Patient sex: M
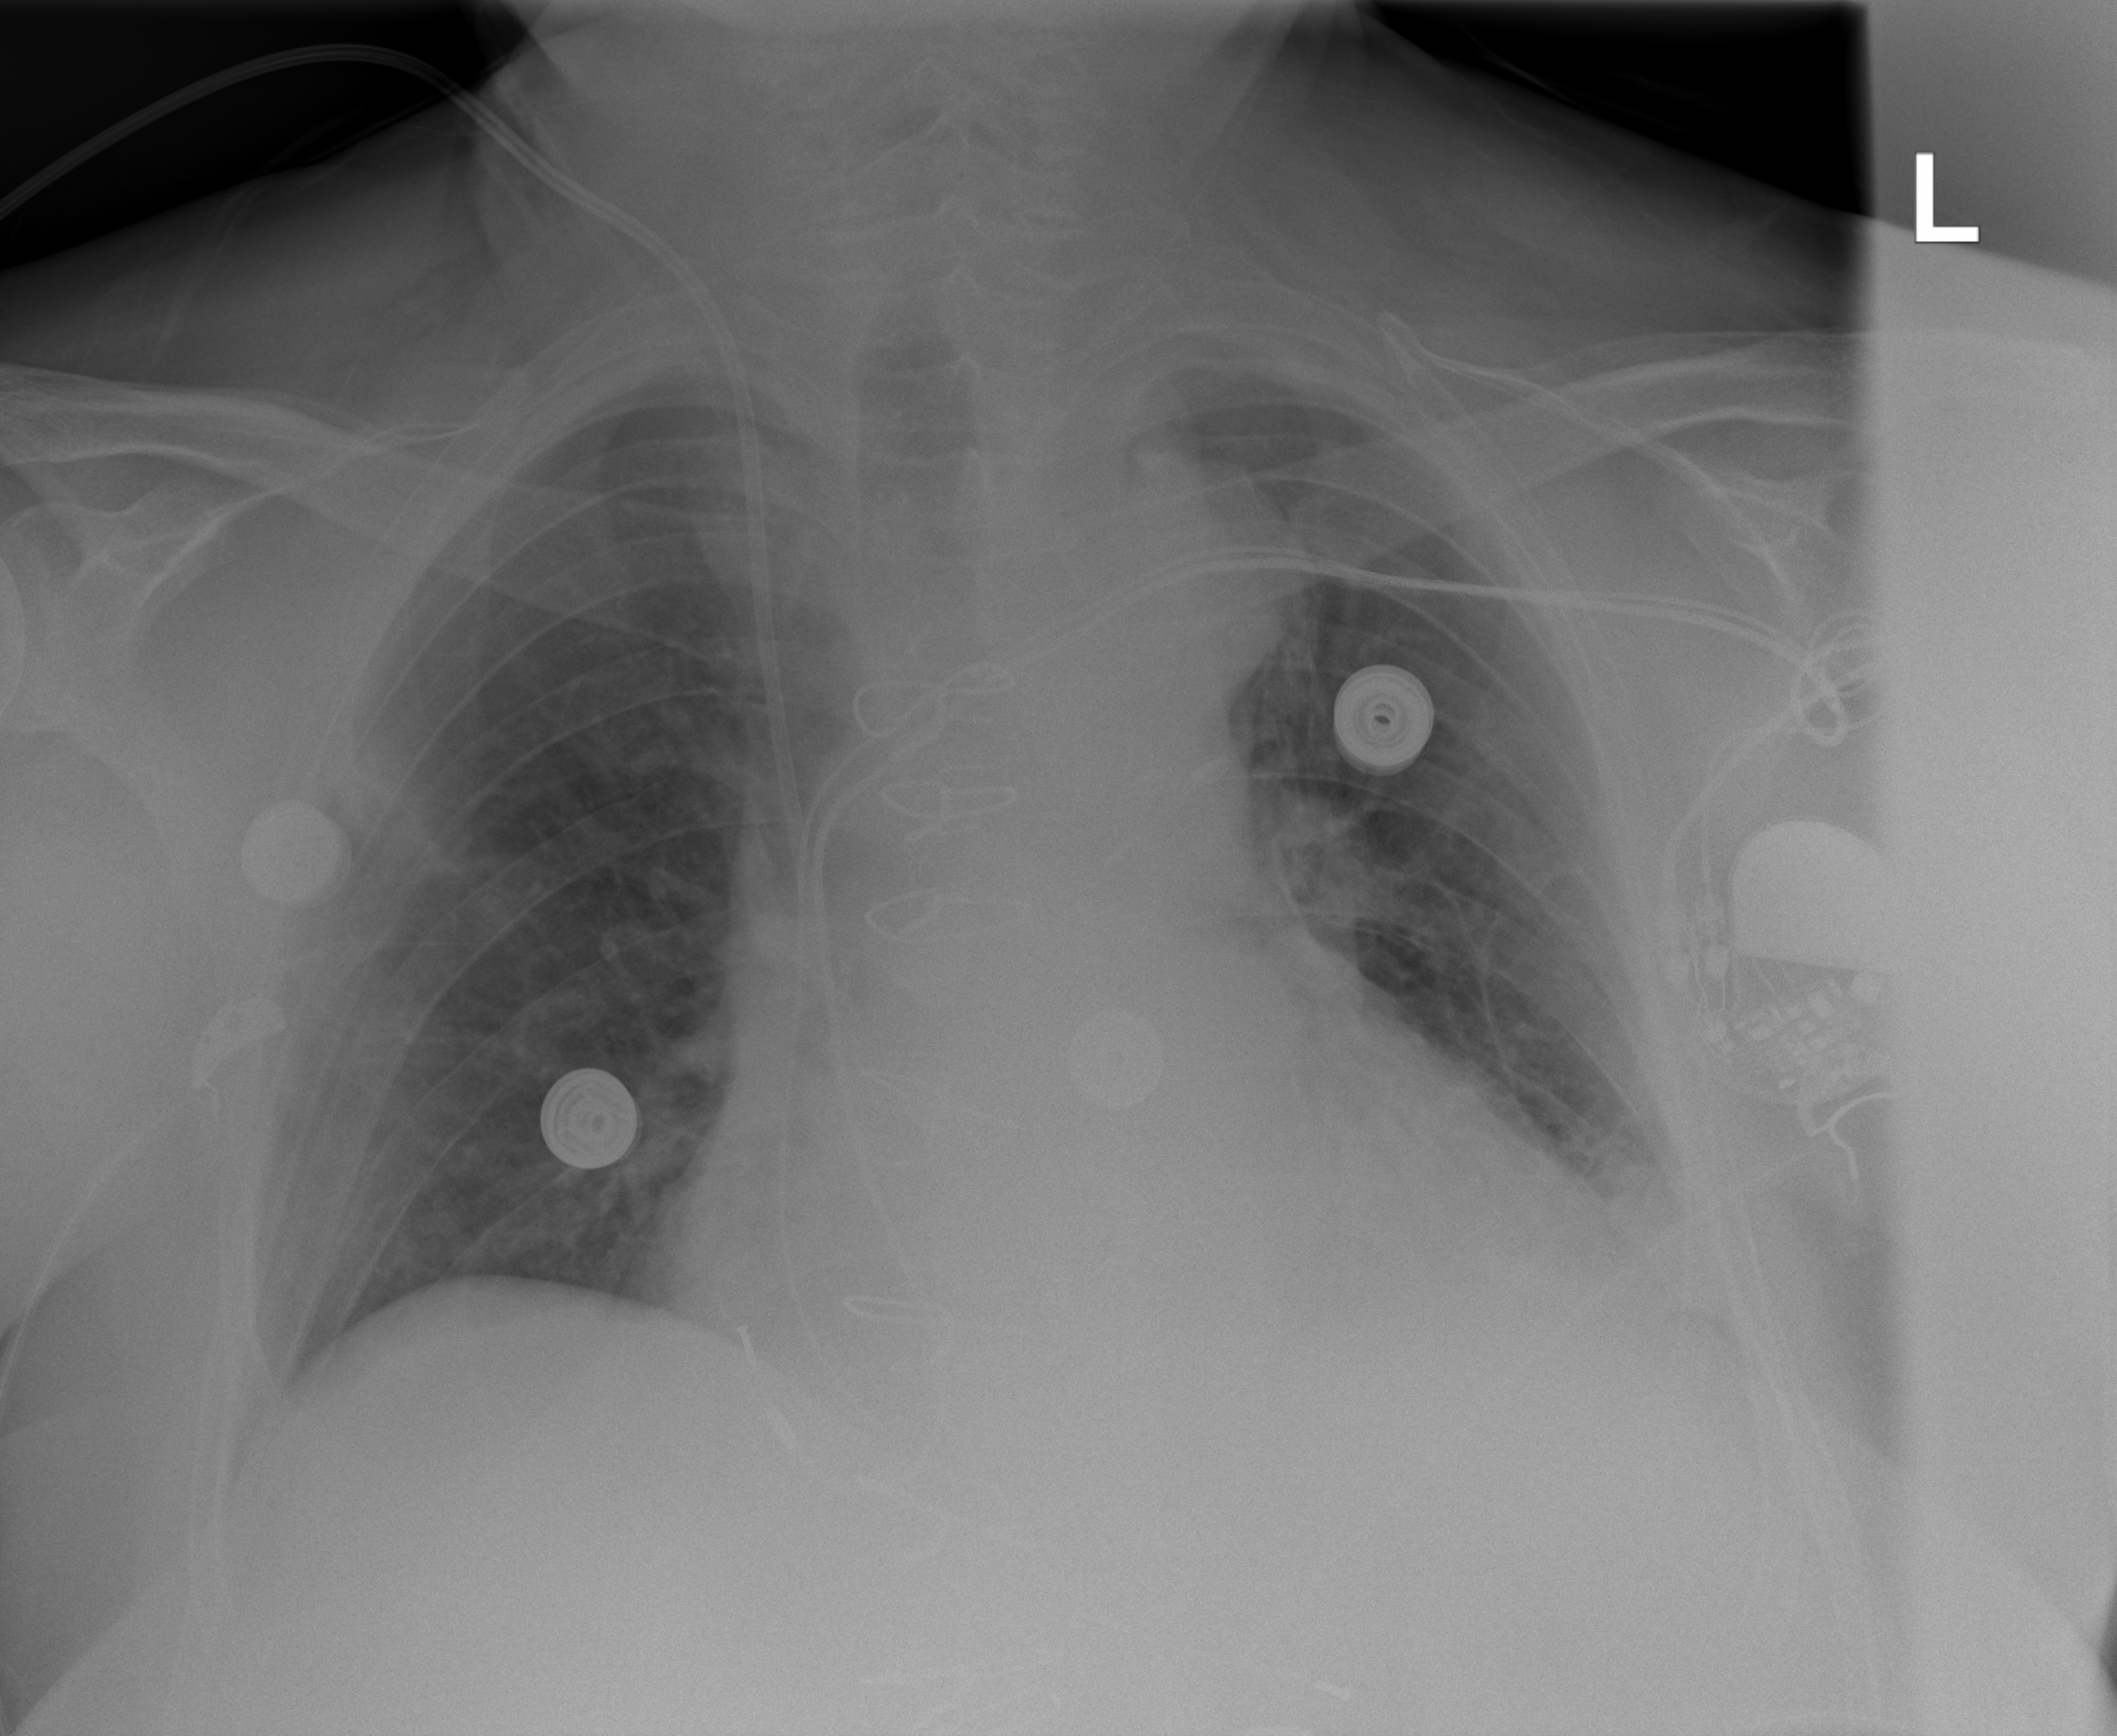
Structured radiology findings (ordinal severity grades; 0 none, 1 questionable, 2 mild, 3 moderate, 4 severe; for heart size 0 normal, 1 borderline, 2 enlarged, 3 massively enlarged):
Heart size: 2
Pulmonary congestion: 2
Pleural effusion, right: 0
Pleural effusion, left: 2
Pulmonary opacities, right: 0
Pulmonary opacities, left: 0
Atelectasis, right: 2
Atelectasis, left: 2